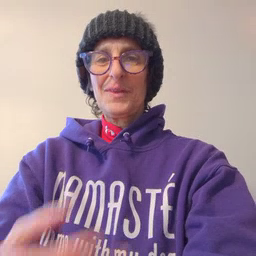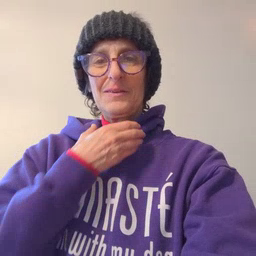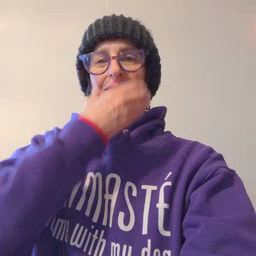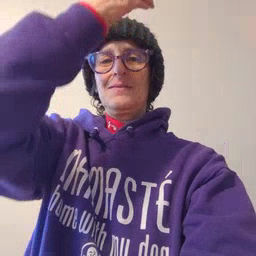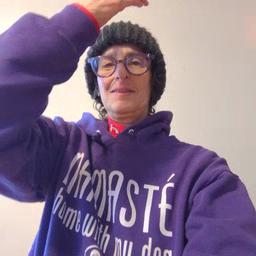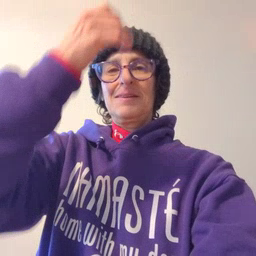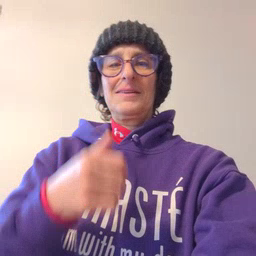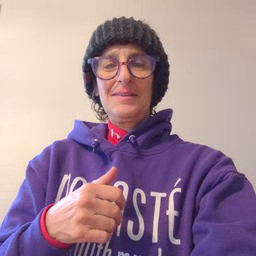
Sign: giraffe